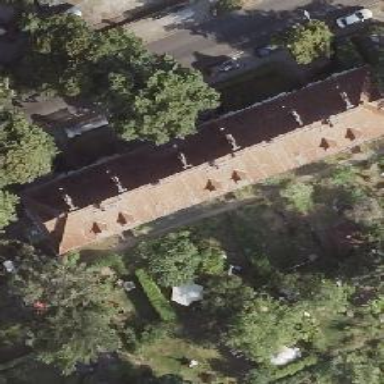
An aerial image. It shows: Building with gabled roof made of roof tiles.